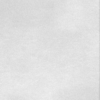
Label: dusty